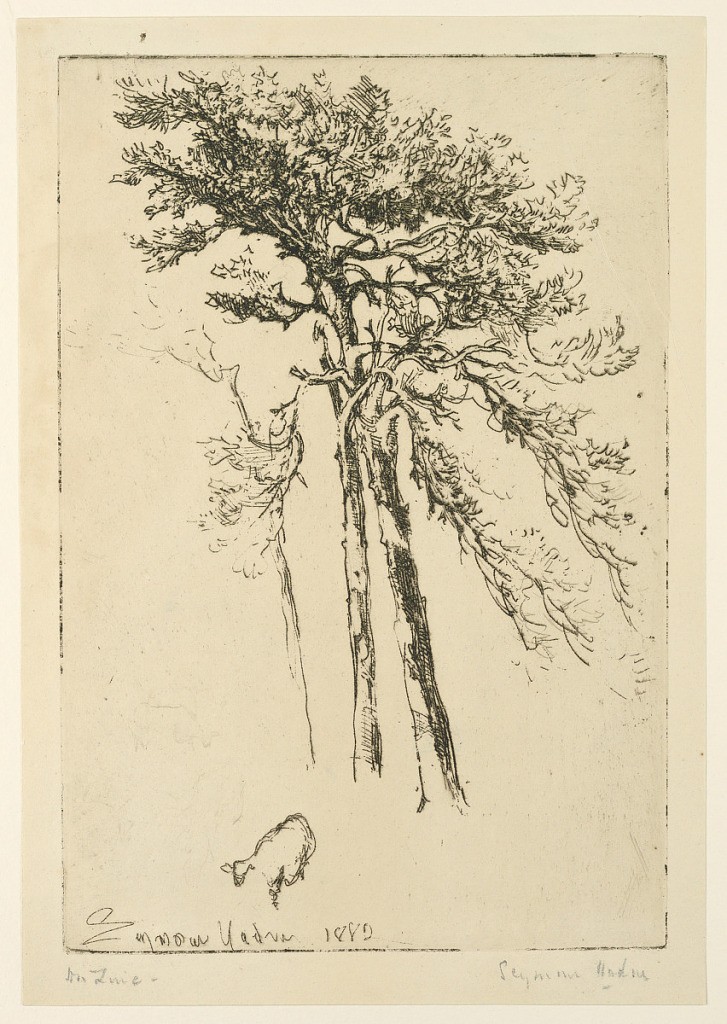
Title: Scotch Firs
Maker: Francis Seymour Haden, English, 1818–1910
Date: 1882
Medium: Etching on paper
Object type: Print
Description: Three scotch firs stand closely together. Below, a single sheep.